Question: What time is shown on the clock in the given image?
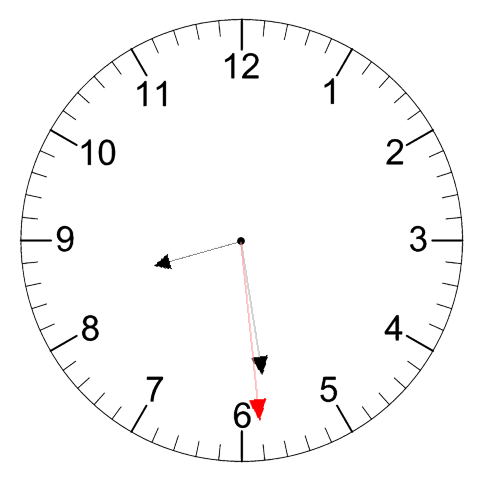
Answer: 08:28:29